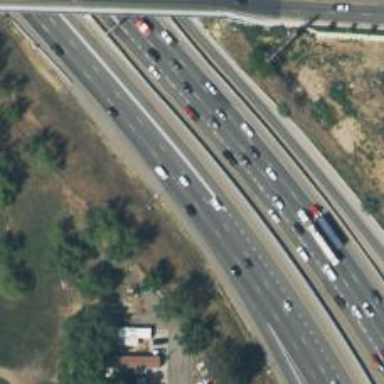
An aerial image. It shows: Motorway junction.